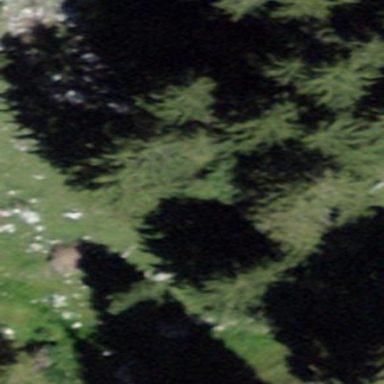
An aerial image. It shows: Forest area.